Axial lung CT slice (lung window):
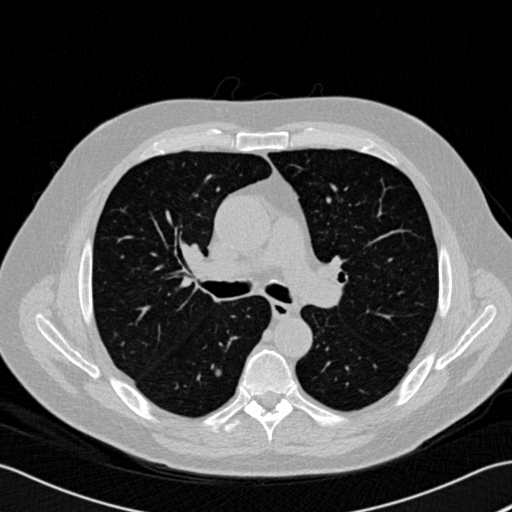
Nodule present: yes
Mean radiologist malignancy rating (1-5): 3.25